Interaction volume radius: 10 \u00c5
Interaction volume height: 20 \u00c5
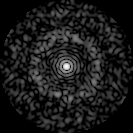
Disorder parameter: 0.8208